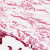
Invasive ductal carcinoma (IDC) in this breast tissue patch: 0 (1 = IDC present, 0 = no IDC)